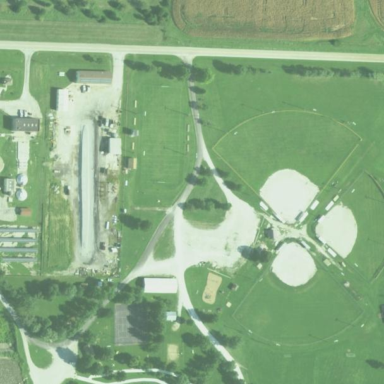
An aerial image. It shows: Baseball/softball pitch for leisure sports.